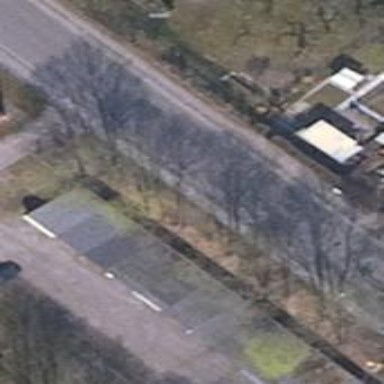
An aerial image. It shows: Group of garages.